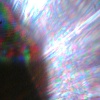
Label: sunburn